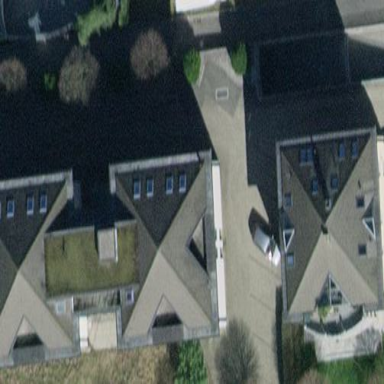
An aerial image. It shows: Office building.